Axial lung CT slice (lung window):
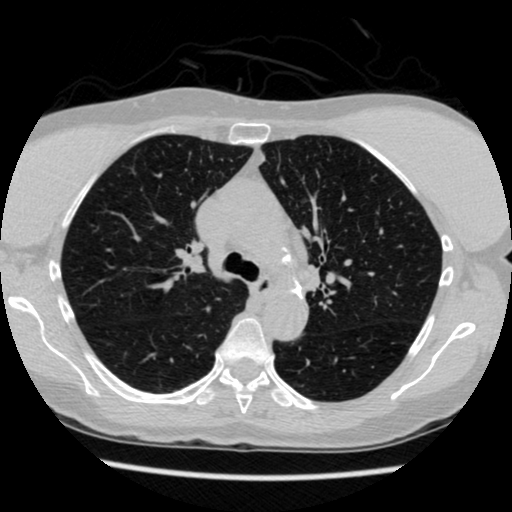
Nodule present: no